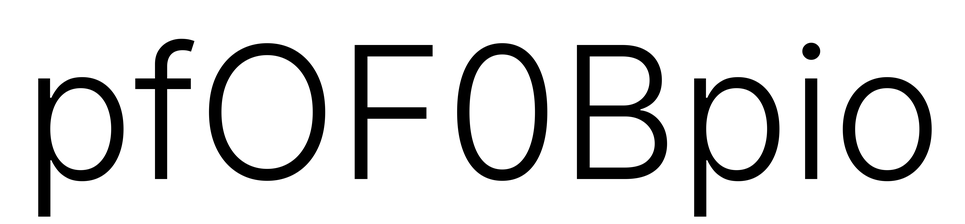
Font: Inter_Light